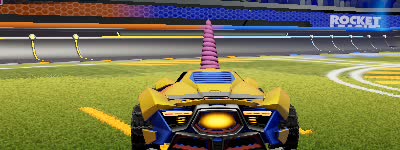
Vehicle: werewolf